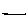
Label: line